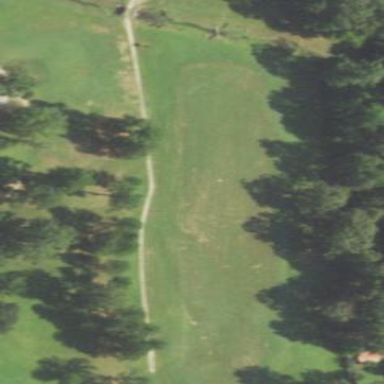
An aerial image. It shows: Grassy area designated as golf fairway.